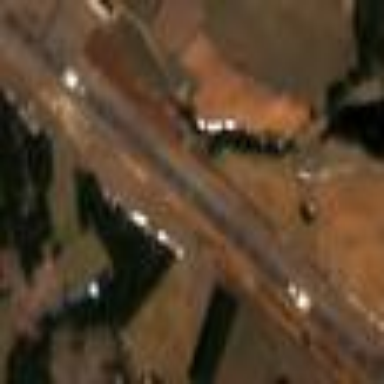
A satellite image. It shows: Paved runway at airport.